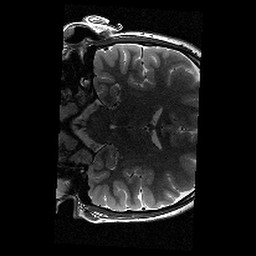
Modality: T2w
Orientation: coronal
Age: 12
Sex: female
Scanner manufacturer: siemens
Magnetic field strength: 3 T
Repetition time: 9.23 s
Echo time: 0.067 s